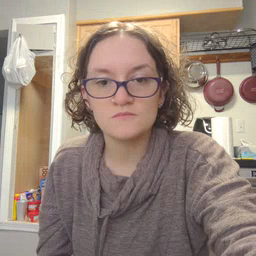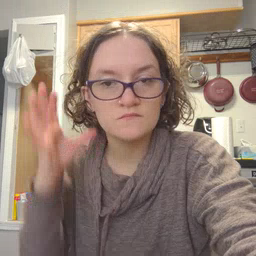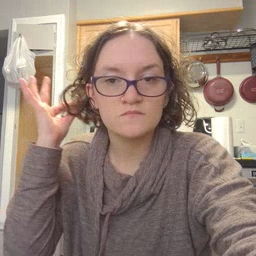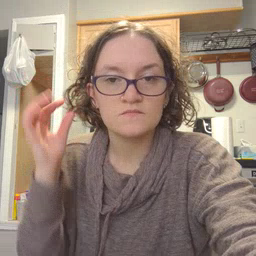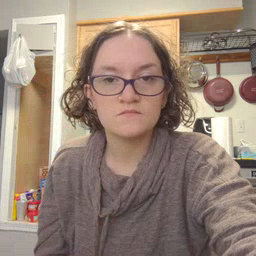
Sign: hair